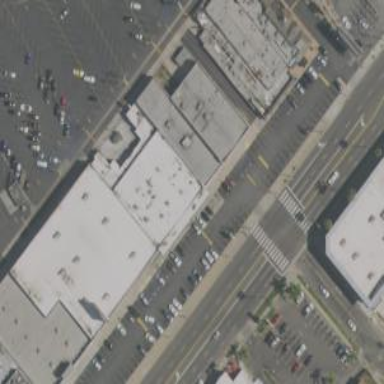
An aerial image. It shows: Retail building.